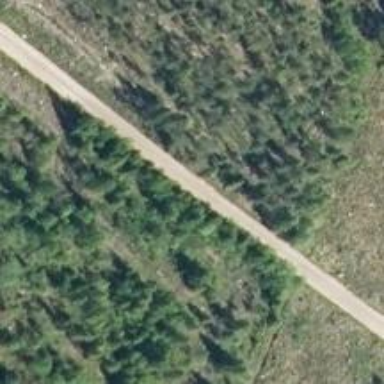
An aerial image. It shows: Unclassified road.